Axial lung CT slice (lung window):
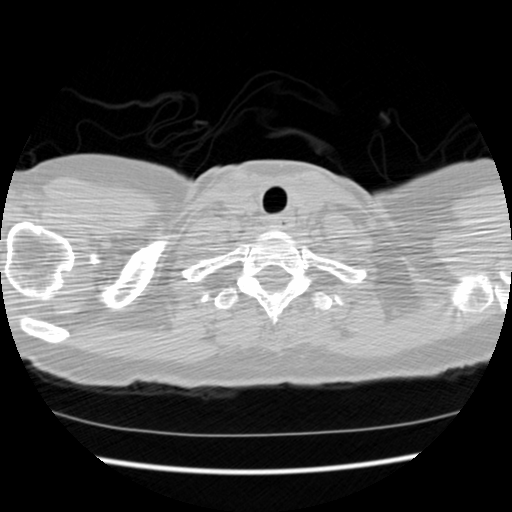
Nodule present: no